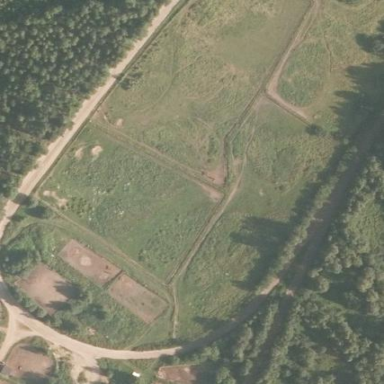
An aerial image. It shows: Track on leisure land used for horse racing.